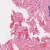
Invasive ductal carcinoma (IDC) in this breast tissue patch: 0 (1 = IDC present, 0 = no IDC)